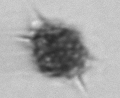
Label: Dictyocha